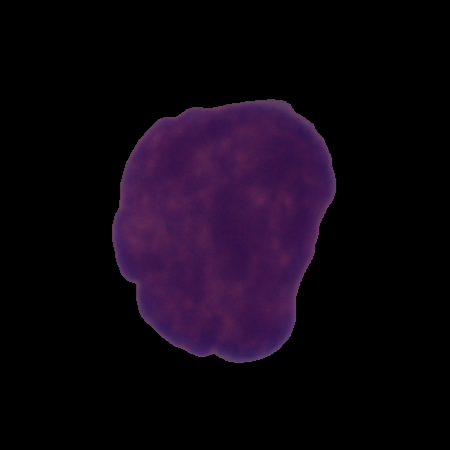
Label: cancer